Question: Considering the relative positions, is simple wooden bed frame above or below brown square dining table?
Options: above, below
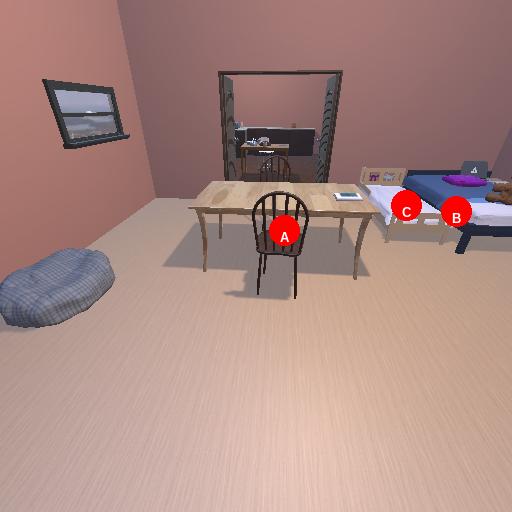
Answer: above